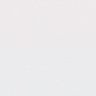
Metastatic tissue present: no